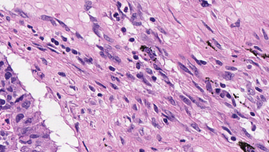
Tumor epithelial tissue: yes
Tumor-associated stroma tissue: yes
Normal tissue: no